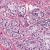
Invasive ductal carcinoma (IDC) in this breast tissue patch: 1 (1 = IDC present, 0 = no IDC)